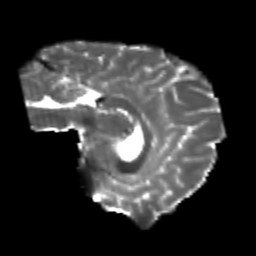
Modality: T2w
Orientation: sagittal
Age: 19
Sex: female
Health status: healthy
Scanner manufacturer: philips
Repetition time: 7.386 s
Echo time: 0.08599 s